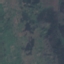
Land use / land cover class: HerbaceousVegetation